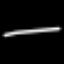
Label: line